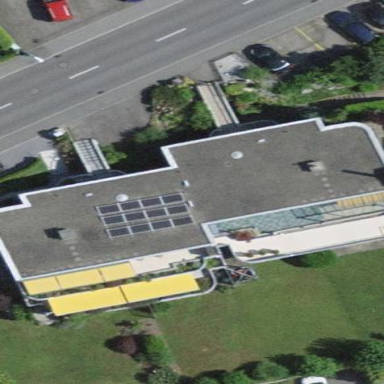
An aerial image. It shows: Semi-detached house.